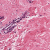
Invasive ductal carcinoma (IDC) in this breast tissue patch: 0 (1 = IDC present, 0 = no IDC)